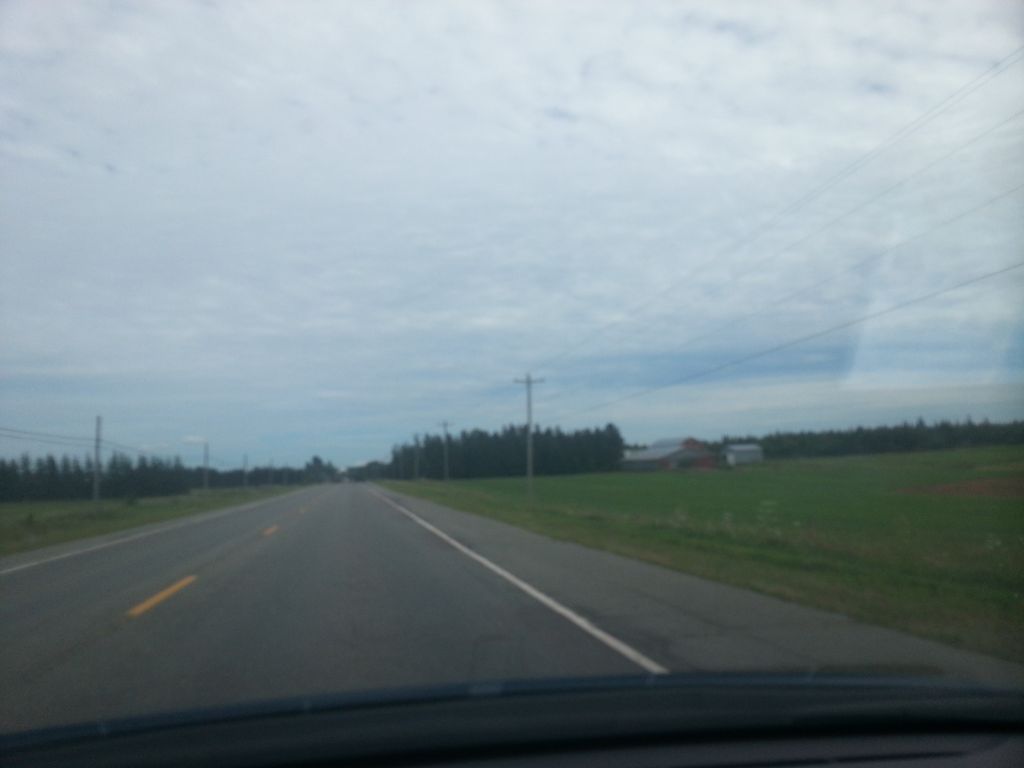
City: charlottetown